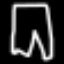
Label: pants